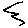
Label: zigzag